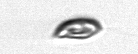
Label: Cryptophyta